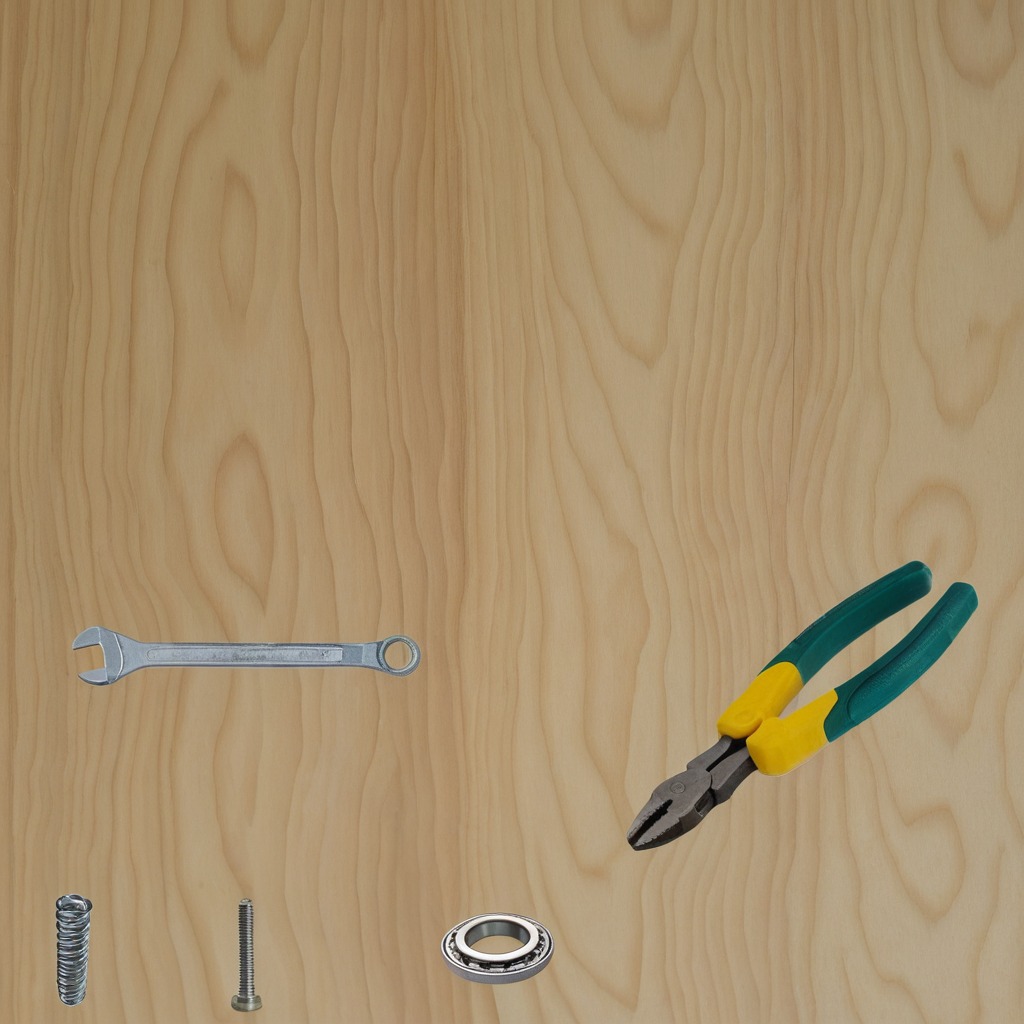
A ball bearing, pliers, a spring, and a wrench are lying on the plywood surface in the paint workshop.